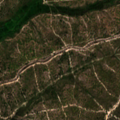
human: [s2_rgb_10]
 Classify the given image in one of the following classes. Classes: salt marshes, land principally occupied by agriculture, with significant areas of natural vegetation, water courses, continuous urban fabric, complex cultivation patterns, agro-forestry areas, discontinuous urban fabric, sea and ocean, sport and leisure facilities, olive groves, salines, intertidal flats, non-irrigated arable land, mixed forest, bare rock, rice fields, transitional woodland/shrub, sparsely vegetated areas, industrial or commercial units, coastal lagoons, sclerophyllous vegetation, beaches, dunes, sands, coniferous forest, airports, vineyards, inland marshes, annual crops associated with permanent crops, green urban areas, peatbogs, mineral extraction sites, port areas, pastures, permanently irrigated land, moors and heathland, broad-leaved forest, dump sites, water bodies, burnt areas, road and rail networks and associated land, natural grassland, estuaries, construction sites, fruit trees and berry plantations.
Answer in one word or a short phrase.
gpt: pastures, agro-forestry areas, broad-leaved forest, mixed forest